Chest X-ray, PA view. Patient: 56 years old, sex M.
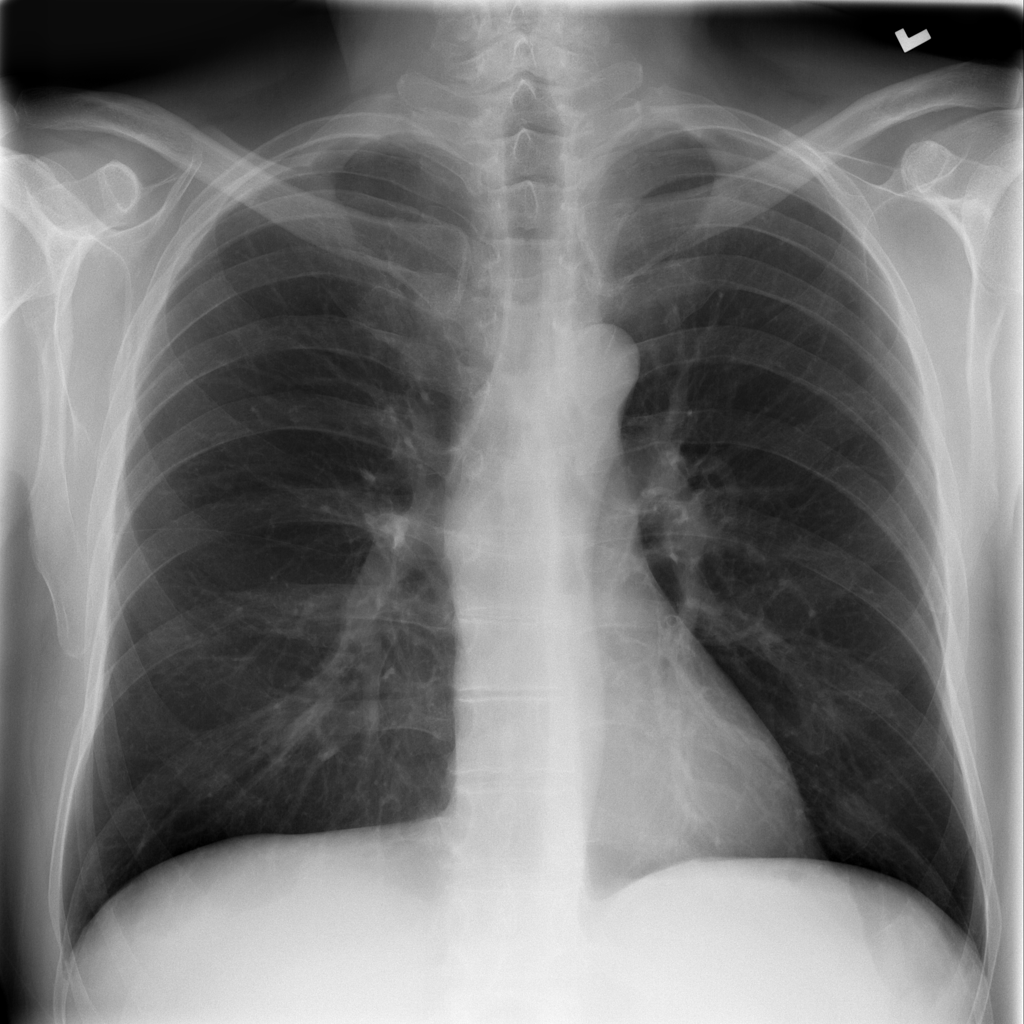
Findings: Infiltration